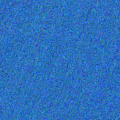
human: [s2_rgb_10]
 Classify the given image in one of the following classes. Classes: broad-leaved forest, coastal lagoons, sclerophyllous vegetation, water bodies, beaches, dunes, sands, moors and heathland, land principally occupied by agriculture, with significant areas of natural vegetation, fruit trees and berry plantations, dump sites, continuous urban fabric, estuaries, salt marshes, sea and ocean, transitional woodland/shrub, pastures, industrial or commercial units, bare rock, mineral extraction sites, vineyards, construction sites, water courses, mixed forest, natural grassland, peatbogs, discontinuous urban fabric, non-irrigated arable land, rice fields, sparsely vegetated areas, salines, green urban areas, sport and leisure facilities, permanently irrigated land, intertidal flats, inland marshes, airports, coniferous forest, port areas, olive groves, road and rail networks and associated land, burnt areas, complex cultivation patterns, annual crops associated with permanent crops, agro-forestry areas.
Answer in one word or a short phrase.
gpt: sea and ocean